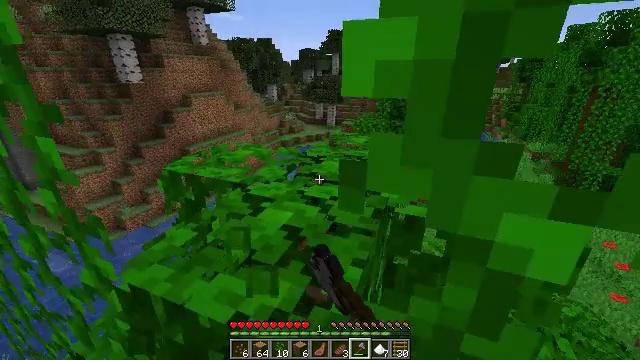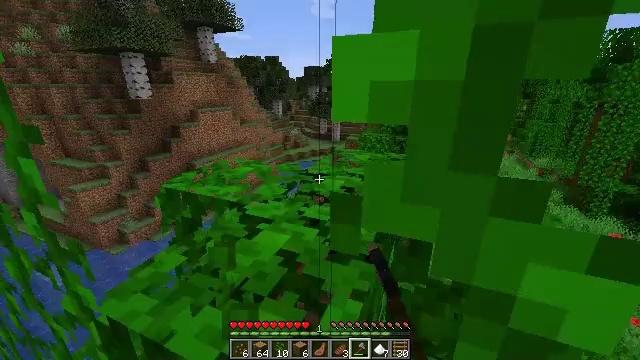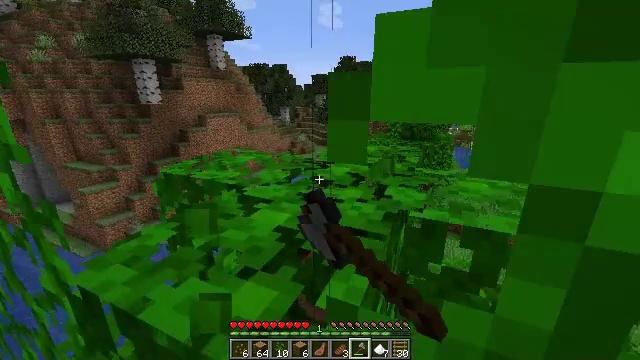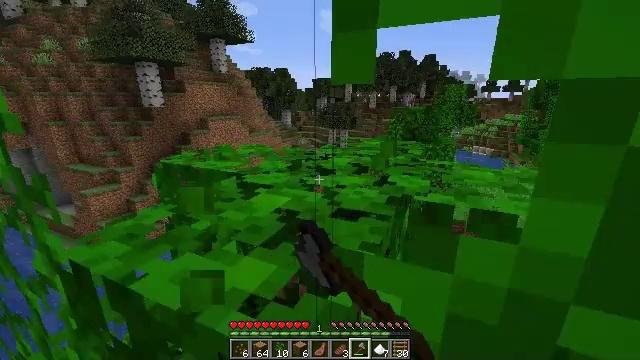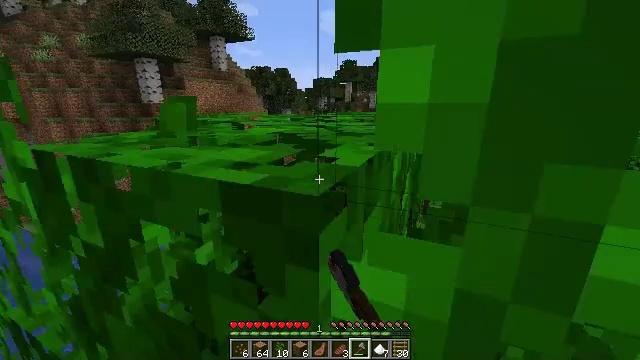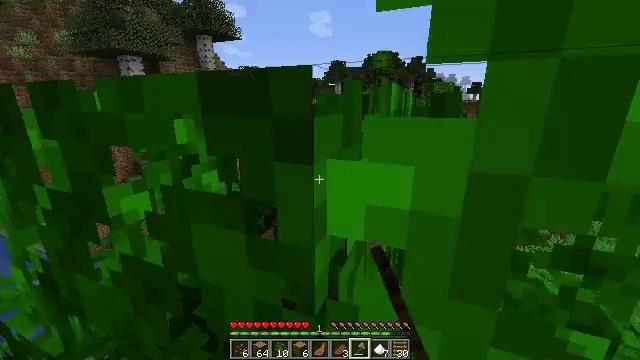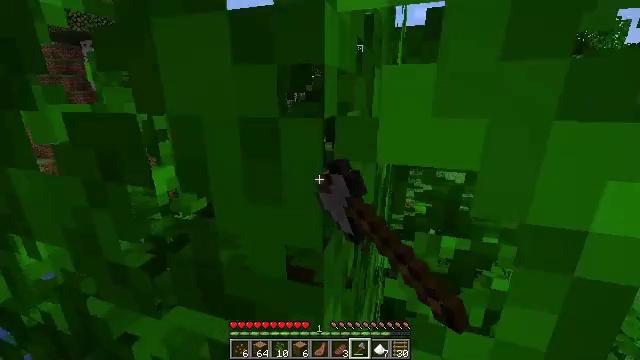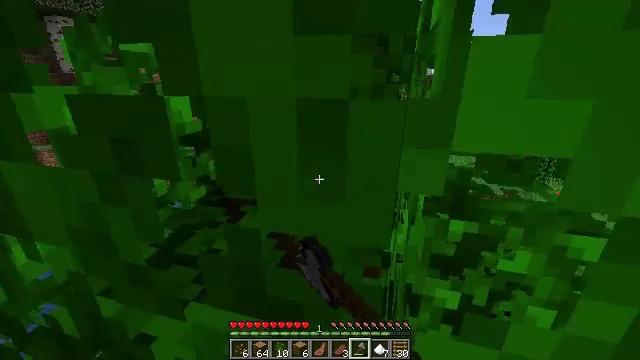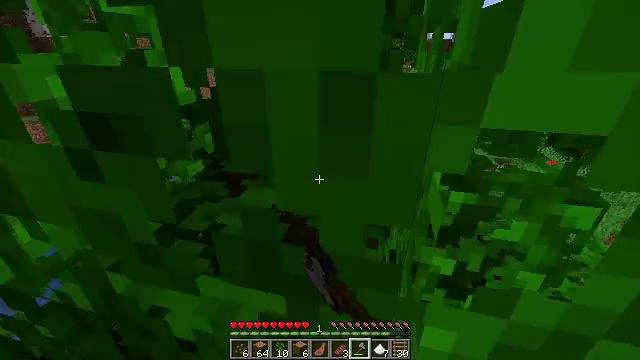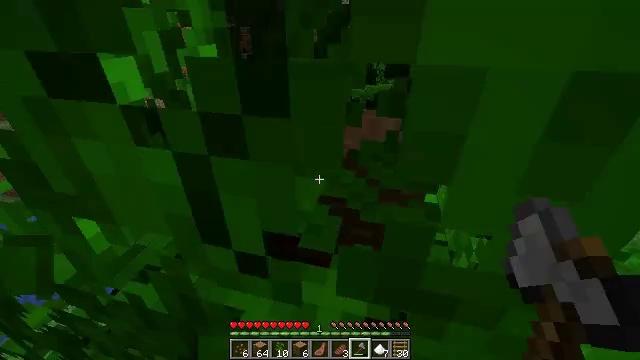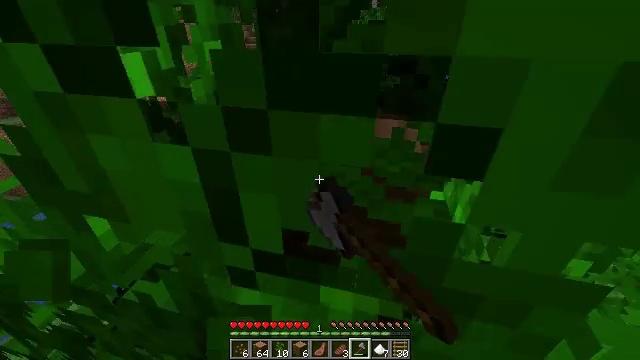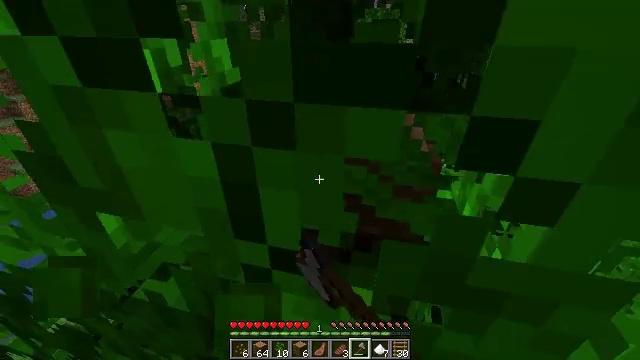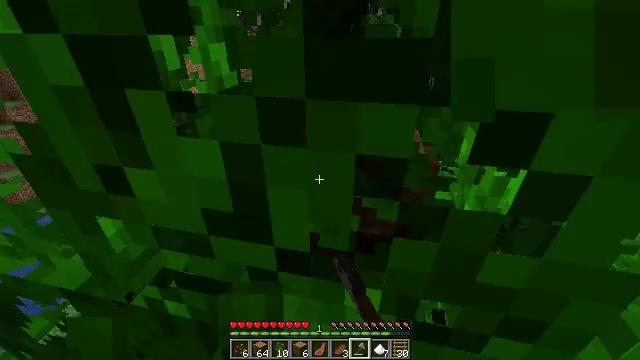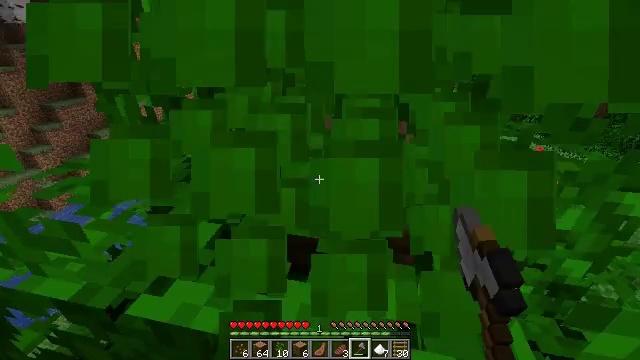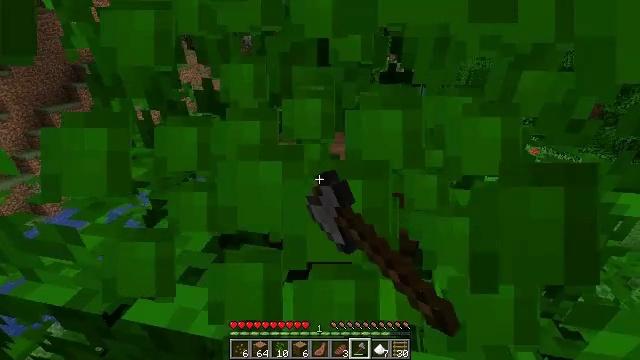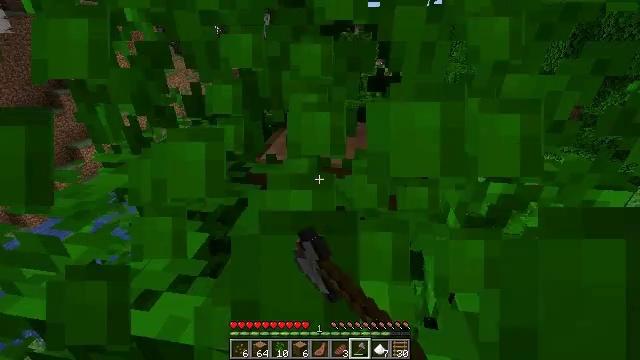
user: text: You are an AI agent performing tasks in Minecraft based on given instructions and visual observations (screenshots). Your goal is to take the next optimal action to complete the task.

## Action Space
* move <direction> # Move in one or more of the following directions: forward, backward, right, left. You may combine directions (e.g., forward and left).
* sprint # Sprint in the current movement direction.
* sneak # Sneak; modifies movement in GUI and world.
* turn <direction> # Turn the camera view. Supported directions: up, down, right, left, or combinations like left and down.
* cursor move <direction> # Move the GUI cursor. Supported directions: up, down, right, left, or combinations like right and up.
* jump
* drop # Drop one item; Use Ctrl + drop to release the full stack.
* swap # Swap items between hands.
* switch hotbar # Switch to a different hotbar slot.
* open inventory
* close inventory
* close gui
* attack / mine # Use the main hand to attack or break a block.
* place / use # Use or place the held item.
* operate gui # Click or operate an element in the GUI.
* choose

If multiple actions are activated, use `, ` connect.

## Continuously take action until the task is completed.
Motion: motion action
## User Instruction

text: Break the jungle leaves with your hand or shears.
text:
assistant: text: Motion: turn left and up, attack / mine
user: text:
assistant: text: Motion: turn left and up, attack / mine
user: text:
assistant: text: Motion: attack / mine
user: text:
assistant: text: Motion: attack / mine
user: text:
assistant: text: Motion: move left, turn right, attack / mine
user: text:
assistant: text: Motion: move forward and move left, turn right and down, attack / mine
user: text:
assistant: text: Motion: move forward and move left, turn right and down, attack / mine
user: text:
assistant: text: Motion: move forward and move left, turn right and down, attack / mine
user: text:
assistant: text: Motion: turn down, attack / mine
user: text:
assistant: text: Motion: attack / mine
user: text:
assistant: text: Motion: attack / mine
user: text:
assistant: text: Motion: turn right and up, attack / mine
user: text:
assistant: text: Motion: turn right and up, attack / mine
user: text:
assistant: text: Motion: attack / mine
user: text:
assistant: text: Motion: turn right, attack / mine
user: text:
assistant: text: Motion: turn right, attack / mine
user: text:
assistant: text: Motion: attack / mine
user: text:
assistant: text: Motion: attack / mine